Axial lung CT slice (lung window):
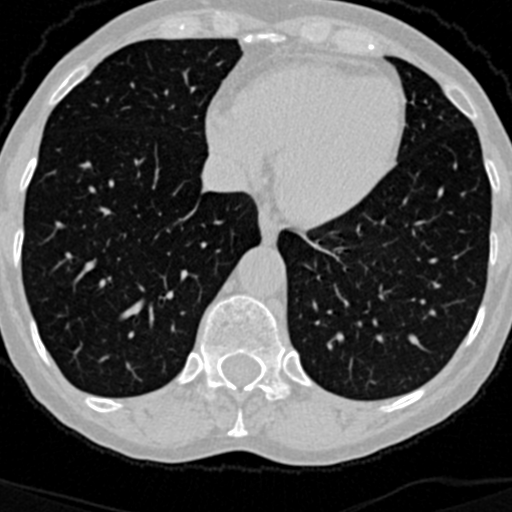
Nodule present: no